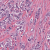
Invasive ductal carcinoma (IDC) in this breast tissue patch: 1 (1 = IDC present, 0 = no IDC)